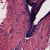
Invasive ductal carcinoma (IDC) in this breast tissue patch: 0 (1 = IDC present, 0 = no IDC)